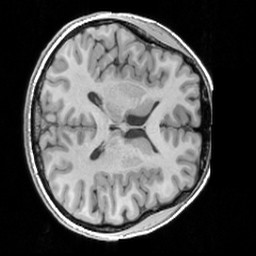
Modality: T1w
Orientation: axial
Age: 29
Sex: female
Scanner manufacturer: siemens
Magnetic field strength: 3 T
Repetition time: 1.63 s
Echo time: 0.00311 s